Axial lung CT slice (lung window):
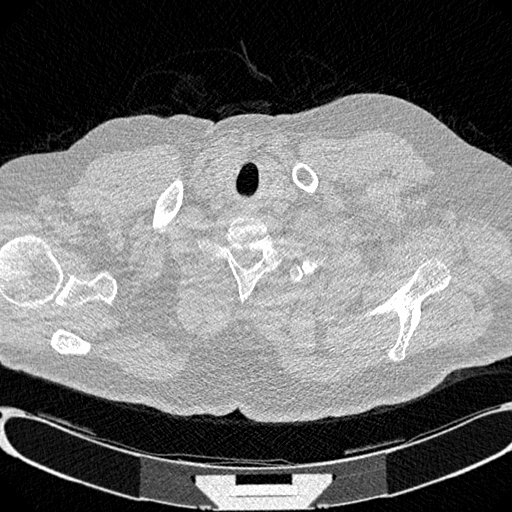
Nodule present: no